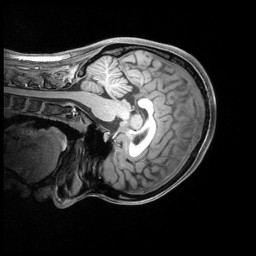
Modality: T1w
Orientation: sagittal
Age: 22
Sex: female
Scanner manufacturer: siemens
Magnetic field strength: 3 T
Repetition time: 2.4 s
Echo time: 0.00219 s